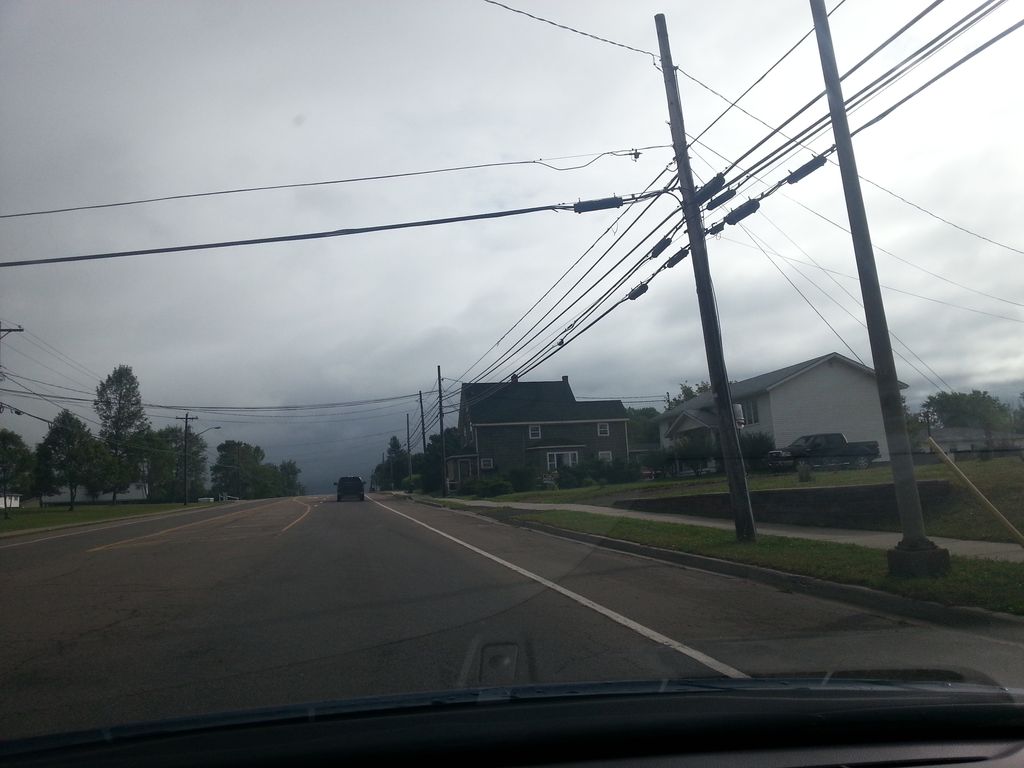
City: charlottetown